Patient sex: F
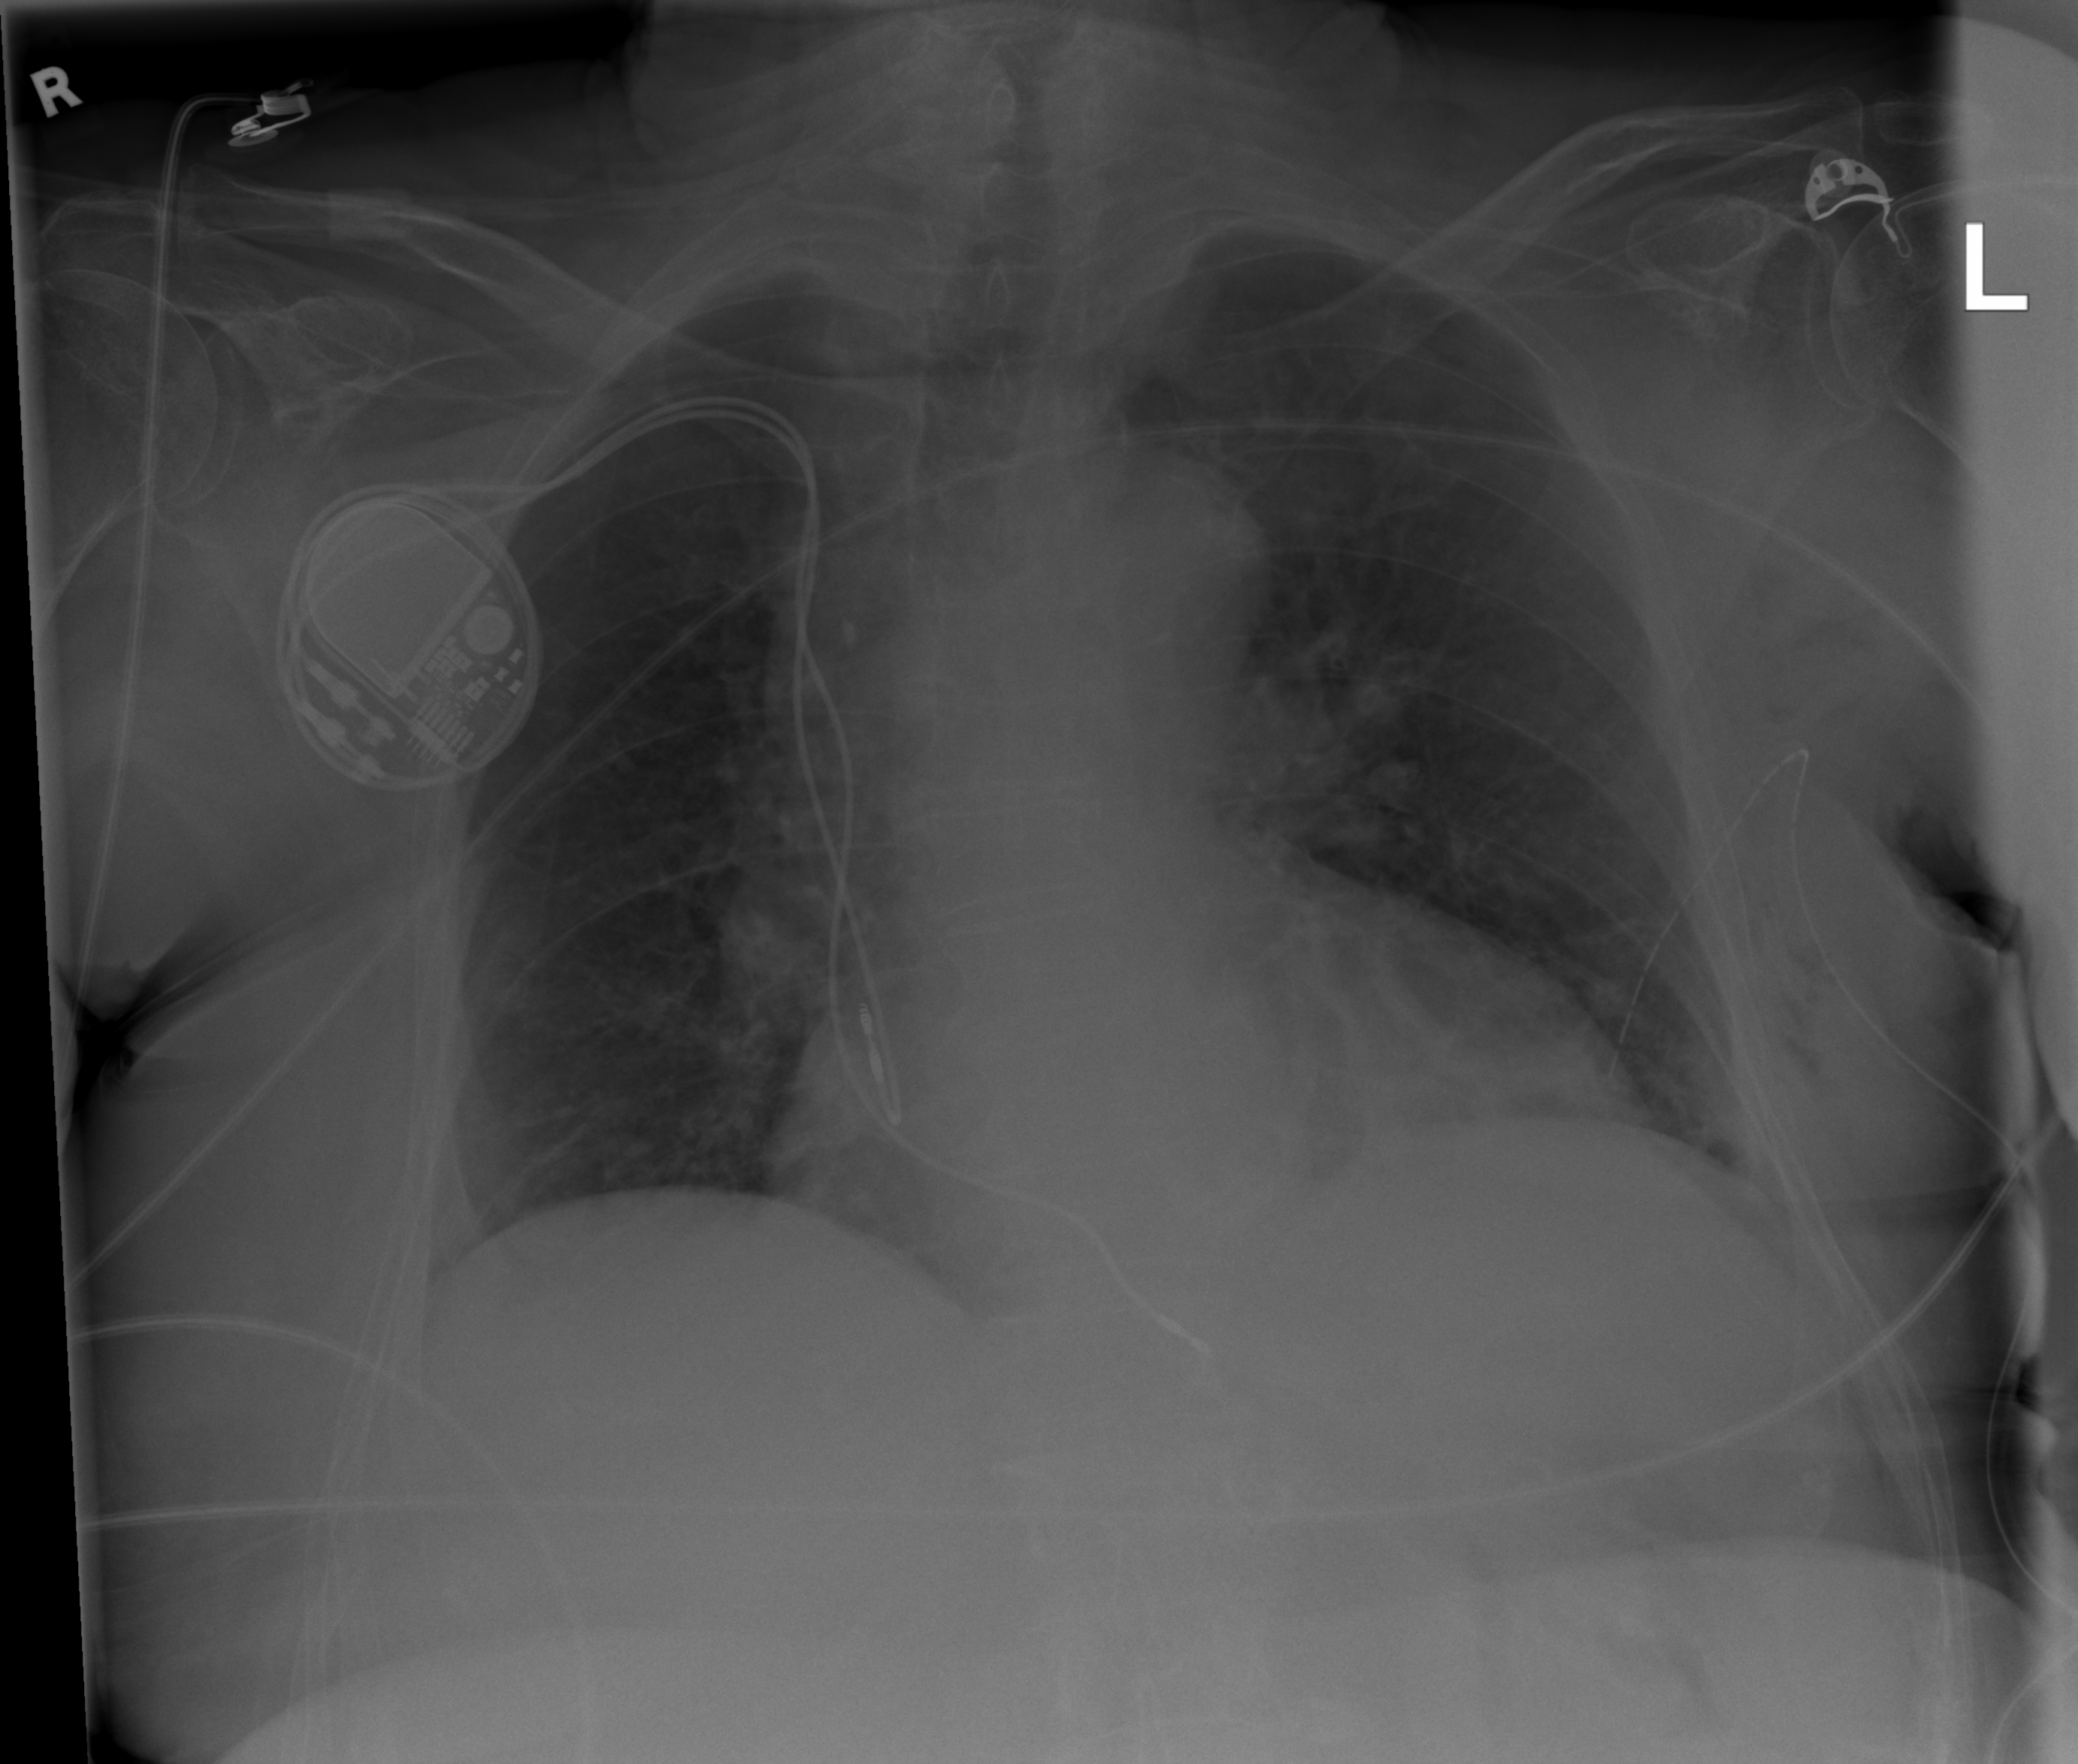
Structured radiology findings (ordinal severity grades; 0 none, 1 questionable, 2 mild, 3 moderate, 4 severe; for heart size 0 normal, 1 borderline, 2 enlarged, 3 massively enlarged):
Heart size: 0
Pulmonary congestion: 2
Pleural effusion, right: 0
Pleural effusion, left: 0
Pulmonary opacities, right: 0
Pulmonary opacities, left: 0
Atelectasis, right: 0
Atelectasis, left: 0